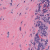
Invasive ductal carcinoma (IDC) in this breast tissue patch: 1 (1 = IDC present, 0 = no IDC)